Interaction volume radius: 5 \u00c5
Interaction volume height: 15 \u00c5
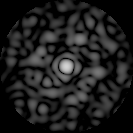
Disorder parameter: 0.8302